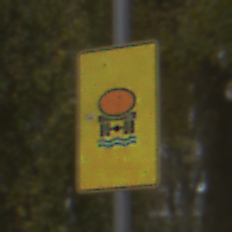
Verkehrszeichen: FahrzeugeMitWassergefaehrdenderLadungOhnePfeilsymbol
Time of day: MorningAfternoon
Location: Outdoor (Nature)
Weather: Overcast
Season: Autumn
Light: Natural